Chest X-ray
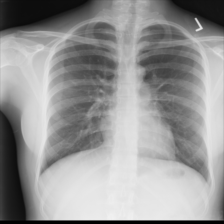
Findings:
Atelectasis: negative
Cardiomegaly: negative
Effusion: negative
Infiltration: negative
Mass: negative
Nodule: negative
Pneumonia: negative
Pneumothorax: negative
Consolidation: negative
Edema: negative
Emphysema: negative
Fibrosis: negative
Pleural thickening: negative
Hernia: negative